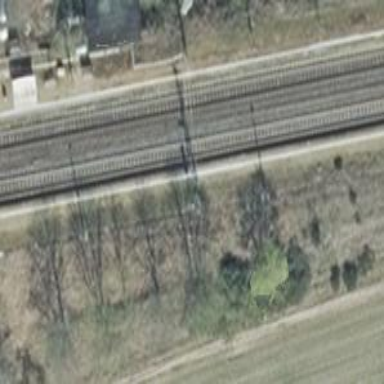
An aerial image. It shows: Stop position for public transport at railway stop.